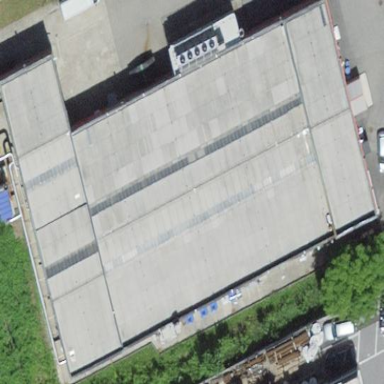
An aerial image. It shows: Industrial building.